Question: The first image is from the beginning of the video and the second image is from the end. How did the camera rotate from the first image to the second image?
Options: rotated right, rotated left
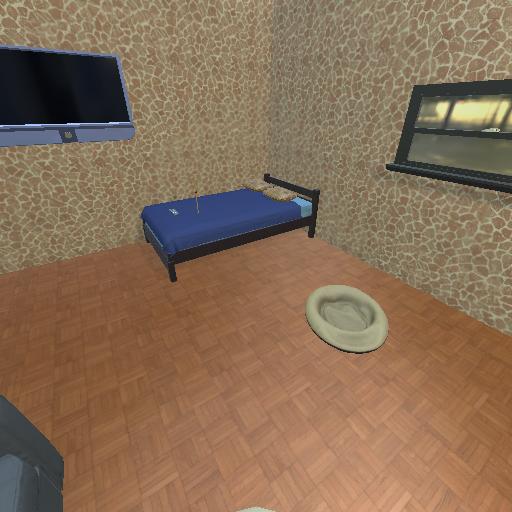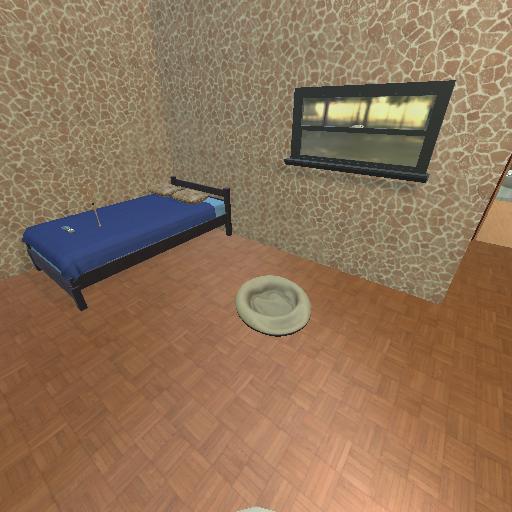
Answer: rotated right